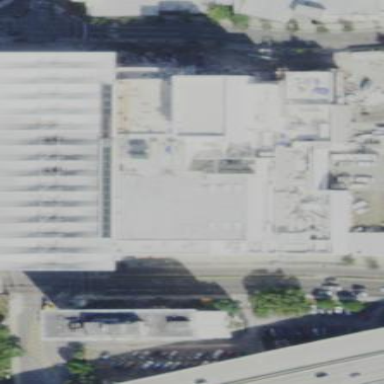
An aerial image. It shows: View of roof of building.